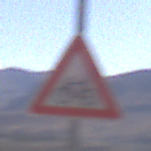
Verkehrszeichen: RadverkehrRechts
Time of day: MorningAfternoon
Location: Outdoor (Nature)
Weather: Clear
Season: NotSpecified
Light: Natural